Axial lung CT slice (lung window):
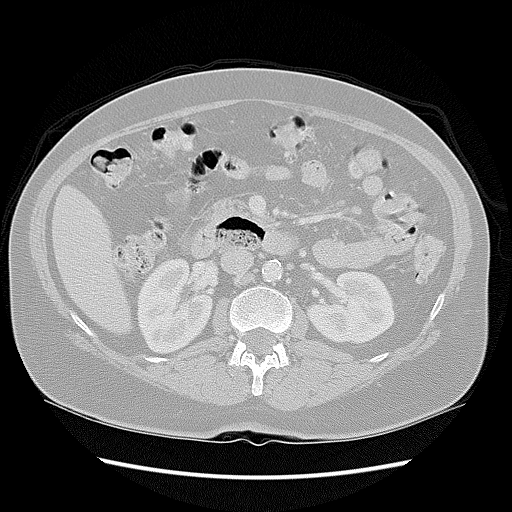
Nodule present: no